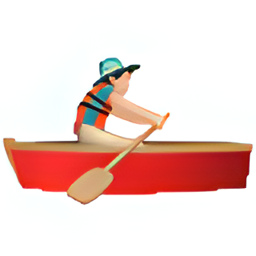
Name: man rowing boat type 1 2
Emoji: 🚣🏻‍♂️
Group: People & Body
Sub-group: person-sport